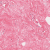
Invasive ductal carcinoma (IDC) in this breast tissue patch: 0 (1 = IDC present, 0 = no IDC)